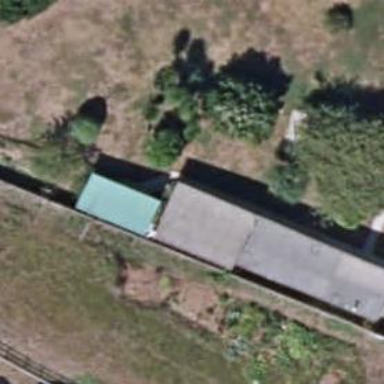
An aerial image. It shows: Garage building.